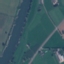
Land use / land cover class: River